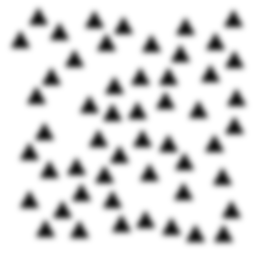
Squares: 0
Triangles: 52
Stars: 0
Total shapes: 52